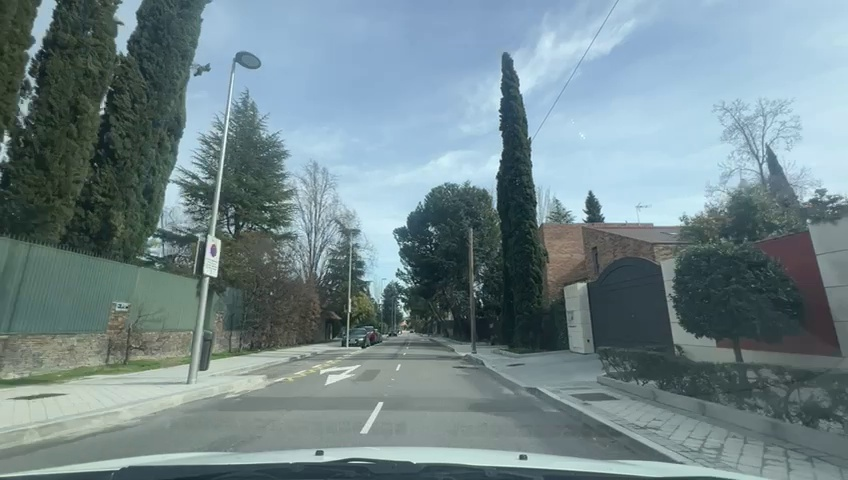
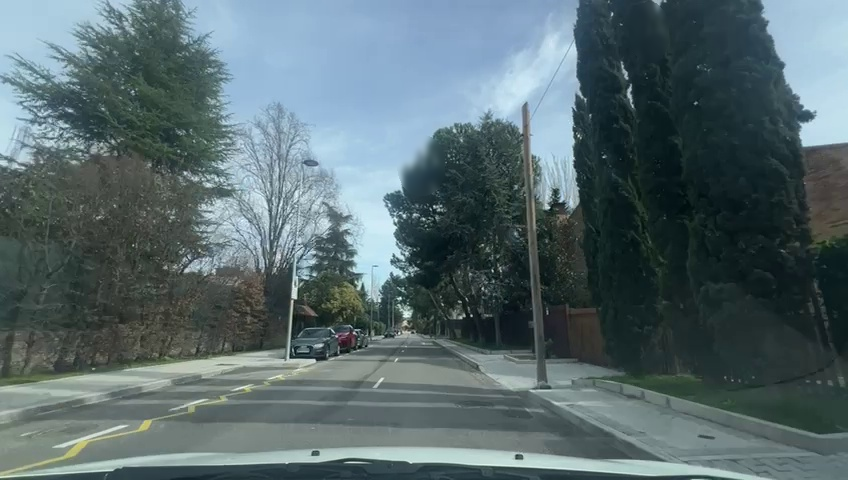
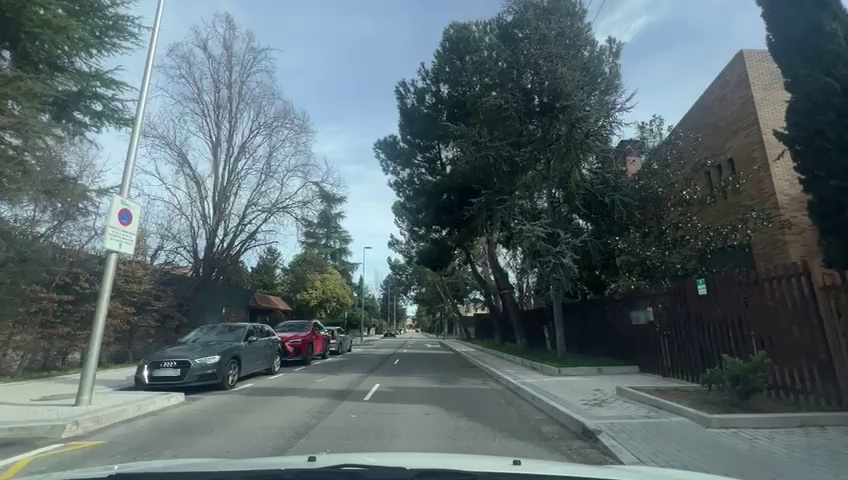
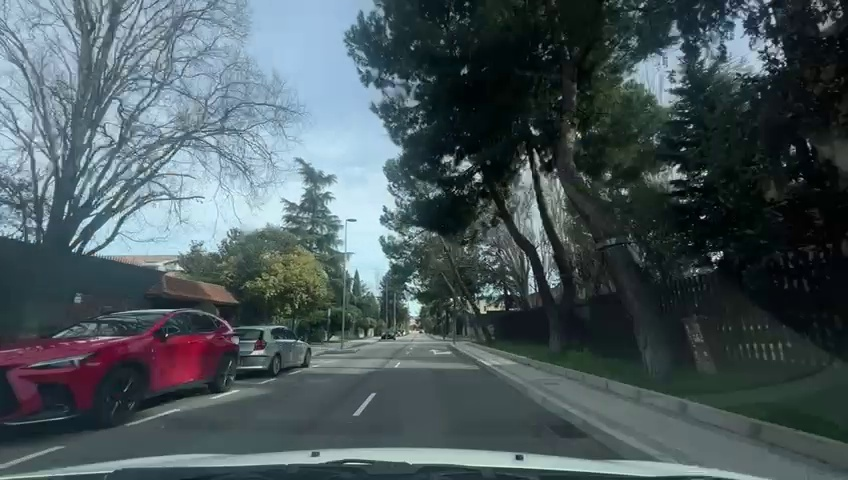
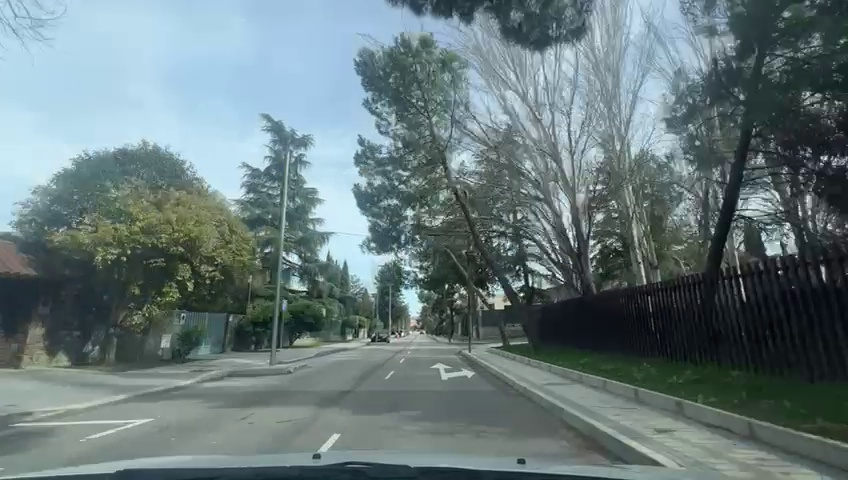
Situation: empty
Question: Is there a visible gap or discontinuity in the ego lane markings?
Answer: Yes
Reasoning: As the ego car is ina residentail street there is a discontinuity in the ego lane markings

Situation: empty
Question: Do lane markings from two different lanes converge into a single lane?
Answer: No
Reasoning: Lanes are as usual urban road are without merging of two different lanes

Situation: empty
Question: Is the ego vehicle currently inside a roundabout?
Answer: No
Reasoning: There is no sign at all of the ego vehicle being in a roundabout nor near one

Situation: empty
Question: Is a roundabout visible ahead in the ego direction?
Answer: No
Reasoning: The ego vehicle is in a urban street without a roundabout nearby